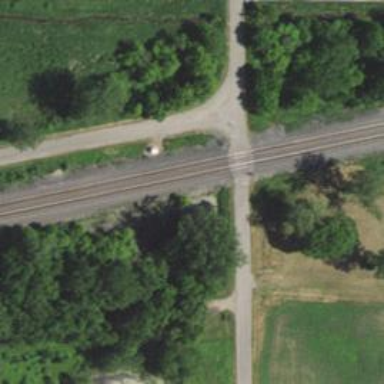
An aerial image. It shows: Railway service station.